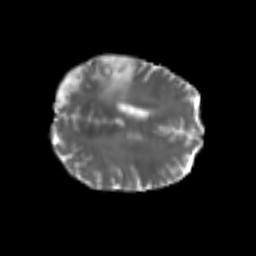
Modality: T2w
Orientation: axial
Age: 49
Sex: male
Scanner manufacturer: siemens
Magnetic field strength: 3 T
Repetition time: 4.999 s
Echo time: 0.07946 s